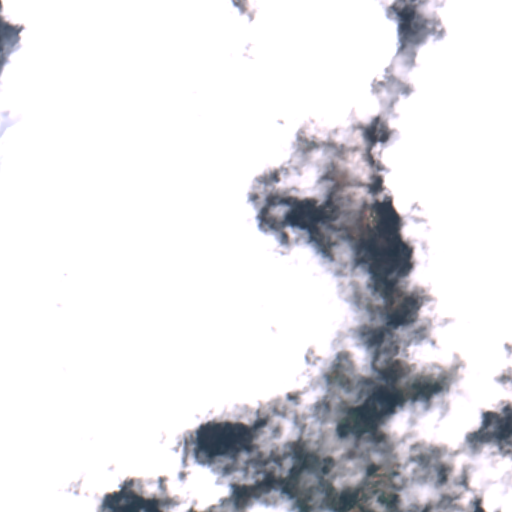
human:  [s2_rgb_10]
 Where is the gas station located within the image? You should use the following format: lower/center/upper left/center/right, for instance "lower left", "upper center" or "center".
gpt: The gas station is located in the lower center of the image.
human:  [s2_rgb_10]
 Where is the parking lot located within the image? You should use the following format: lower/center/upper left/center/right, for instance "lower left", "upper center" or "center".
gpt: The parking lot is located in the lower center of the image.
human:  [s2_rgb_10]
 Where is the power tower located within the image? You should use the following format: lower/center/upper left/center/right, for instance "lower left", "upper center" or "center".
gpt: The power tower is located in the upper right of the image.
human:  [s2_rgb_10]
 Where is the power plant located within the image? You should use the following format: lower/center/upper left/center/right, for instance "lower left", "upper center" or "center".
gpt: There is no power plant in the image.